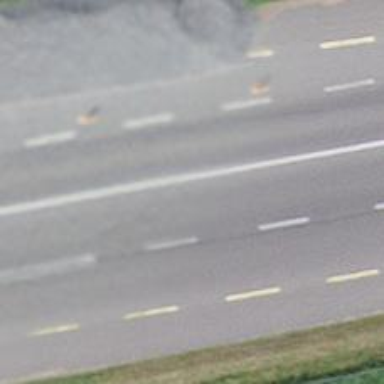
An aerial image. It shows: Primary highway with dedicated cycle lane on the left side.